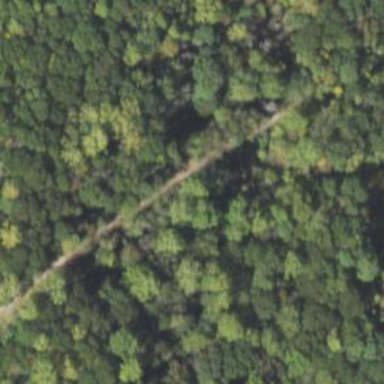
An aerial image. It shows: Abandoned railway alongside cycleway.